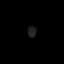
Tissue: lung
Cell type: Endothelial cells
Senescence score: 0.2332
Nuclear area (px): 93
Mean DAPI intensity: 31.86